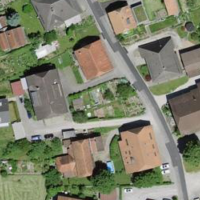
EUNIS habitat code: 55
Species observed at this site:
Lapsana communis